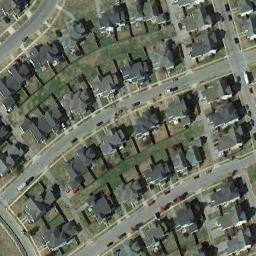
Label: residential